【题型】解答题　【知识点】解析几何　【难度】medium
（2024·青浦区二模）已知双曲线$\Gamma:\frac{x^2}{4}-\frac{y^2}{5}=1$，$F_1$，$F_2$分别为其左、右焦点。

(1) 求$F_1$，$F_2$的坐标和双曲线$\Gamma$的渐近线方程；
(2) 如图，$P$是双曲线右支在第一象限内一点，圆$C$是$\triangle PF_1F_2$的内切圆，设圆与$PF_1$，$PF_2$，$F_1F_2$分别切于点$D$，$E$，$F$，当圆$C$的面积为$4\pi$时，求直线$PF_2$的斜率；
(3) 是否存在过点$F_2$的直线$l$与双曲线$E$的左右两支分别交于$A$，$B$两点，且使得$\angle F_1AB=\angle F_1BA$，若存在，求出直线$l$的方程；若不存在，请说明理由。

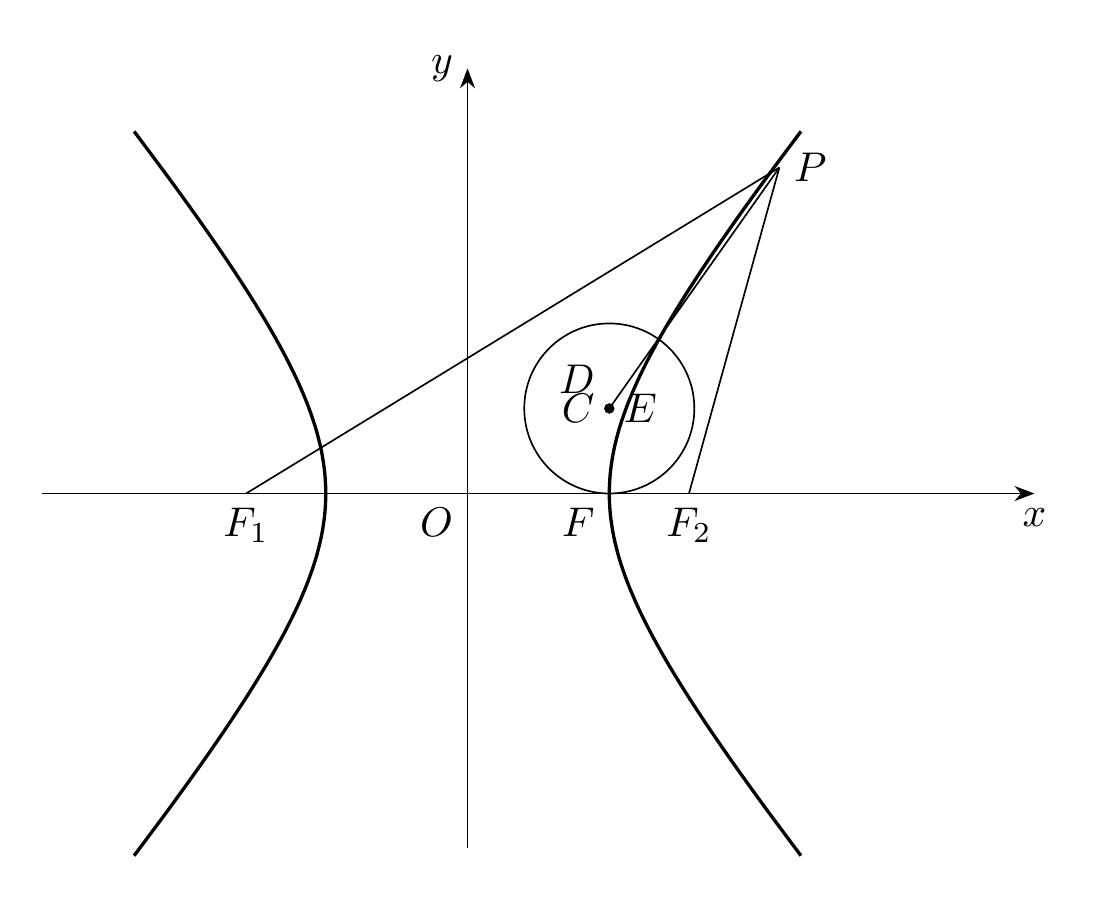
【解答】

\textbf{【分析】}
(1) 根据题意可得$a^2=4$，$b^2=5$，又$c^2=a^2+b^2=9$，解得$c$，进而可得答案。
(2) 由题意可知$|PD|=|PE|$，$|F_1D|=|F_1F|$，$|F_2E|=|F_2F|$，由双曲线的定义可得$|PF_1|-|PF_2|=(|PD|+|DF_1|)-(|PE|+|EF_2|)=|DF_1|-|EF_2|=|F_1F|-|F_2F|=2a=4$，可得$F$是椭圆右顶点，设圆$C$的半径为$r(r>0)$，则$\pi r^2=4\pi$，解得$r$，设直线$PF_2$的斜率为$k$，则直线$PF_2$的方程为$y=k(x-3)$，由圆心$C$到直线$PF_2$的距离等于圆的半径，可解得$r$。
(3) 假设存在过点$F_2$的直线$l$与双曲线$E$的左右两支分别交于$A$，$B$两点，且使得$\angle F_1AB=\angle F_1BA$，设$A(x_1,y_1)$，$B(x_2,y_2)$，$AB$中点为$M(x_0,y_0)$，由$\angle F_1AB=\angle F_1BA$，推出$F_1M\perp AB$，即$k_{F_1M}\cdot k_{AB}=-1$，则$x_0^2+y_0^2=9(*)$，解得$M$点坐标，由$k_{OA}\cdot k_{AB}=\frac{5}{4}$，解得$k$，即可得出答案。

\textbf{【解答】}
(1) 因为双曲线$\Gamma:\frac{x^2}{4}-\frac{y^2}{5}=1$，
所以$a^2=4$，$b^2=5$，
所以$c^2=a^2+b^2=9$，即$c=3$，
即$F_1(-3,0)$，$F_2(3,0)$，
所以双曲线$\Gamma$的渐近线方程是$y=\pm\frac{\sqrt{5}}{2}x$。

(2) 由题意可知$|PD|=|PE|$，$|F_1D|=|F_1F|$，$|F_2E|=|F_2F|$，
所以$|PF_1|-|PF_2|=(|PD|+|DF_1|)-(|PE|+|EF_2|)=|DF_1|-|EF_2|=|F_1F|-|F_2F|=2a=4$，
$\therefore F(2,0)$，即$F$是椭圆右顶点，
设圆$C$的半径为$r(r>0)$，
因为圆$C$的面积为$4\pi$，则$\pi r^2=4\pi$，即$r=2$，
$\therefore CF\perp F_1F_2$，
$\therefore$设直线$PF_2$的斜率为$k$，则直线$PF_2$的方程为$y=k(x-3)$，即$kx-y-3k=0$，
由圆心$C$到直线$PF_2$的距离等于圆的半径，可得$\frac{|2k-0-3k|}{\sqrt{k^2+1}}=2$，
解得直线$PF_2$的斜率为$k=\pm\frac{4}{3}$。

(3) 假设存在过点$F_2$的直线$l$与双曲线$E$的左右两支分别交于$A$，$B$两点，且使得$\angle F_1AB=\angle F_1BA$，
设$A(x_1,y_1)$，$B(x_2,y_2)$，$AB$中点为$M(x_0,y_0)$，
又$F_1(-3,0)$，$F_2(3,0)$，
由$\angle F_1AB=\angle F_1BA$，可知$\triangle F_1AB$为等腰三角形，$|F_1A|\equiv|F_1B|$，且直线$l$不与$x$轴重合，
于是$F_1M\perp AB$，即$F_1M\perp MF_2$，
因此$k_{F_1M}\cdot k_{MF_2}=-1$，
所以$\frac{y_0}{x_0+3}\cdot\frac{y_0}{x_0-3}=-1$，
所以$x_0^2+y_0^2=9(*)$，
因为点$A$，$B$在双曲线$\Gamma$上，
所以$\begin{cases}\frac{x_1^2}{4}-\frac{y_1^2}{5}=1\ \ ①\\\frac{x_2^2}{4}-\frac{y_2^2}{5}=1\ \ ②\end{cases}$
①$-$②化简整理得：$\frac{y_1+y_2}{x_1+x_2}\cdot\frac{y_1-y_2}{x_1-x_2}=\frac{5}{4}$，$\frac{y_0}{x_0}\cdot\frac{y_1-y_2}{x_1-x_2}=\frac{5}{4}$，
则$k_{OM}\cdot k_{AB}=\frac{5}{4}$，即$\frac{y_0}{x_0}\cdot\frac{y_0}{x_0-3}=\frac{5}{4}$，
所以$4y_0^2=5x_0^2-15x_0(**)$，
联立$(*)$和$(**)$得$\begin{cases}x_0^2+y_0^2=9\\4y_0^2=5x_0^2-15x_0\end{cases}$，$\Rightarrow 3x_0^2-5x_0-12=0$，
得$x_0=-\frac{4}{3}$或$x_0=3$（舍），
当$x_0=-\frac{4}{3}$，$y_0=\pm\frac{\sqrt{65}}{3}$，
所以$M(-\frac{4}{3},\pm\frac{\sqrt{65}}{3})$，
由$k_{OM}\cdot k_{AB}=\frac{5}{4}$，得$k_{AB}=\pm\frac{\sqrt{65}}{13}$，
所以直线$l$的方程为$y=\pm\frac{\sqrt{65}}{13}(x-3)$。

\textbf{【点评】} 本题考查双曲线的方程，直线与双曲线的相交问题，解题中需要一定的计算能力，属于中档题。